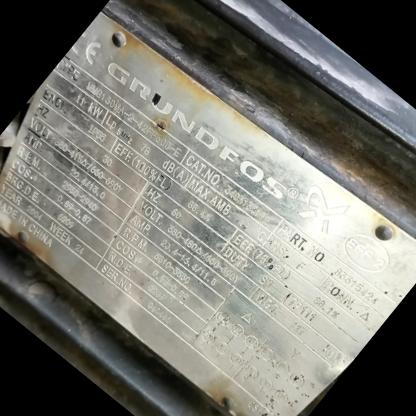
Klasa: tabliczka-znamionowa